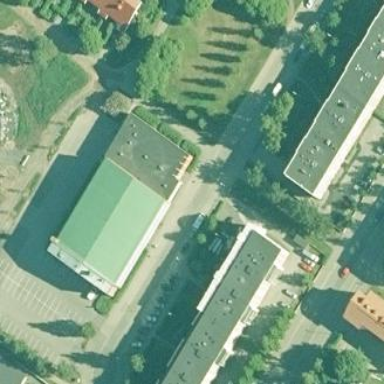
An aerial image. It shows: Fitness centre on leisure land.